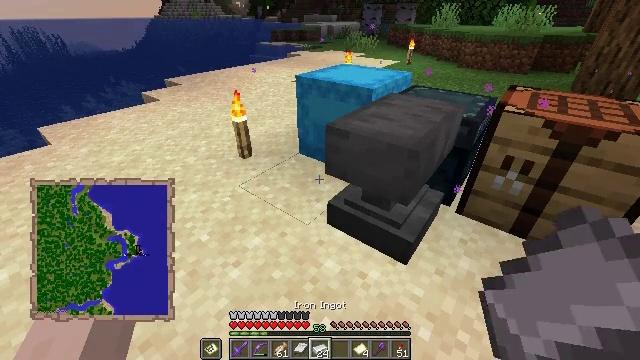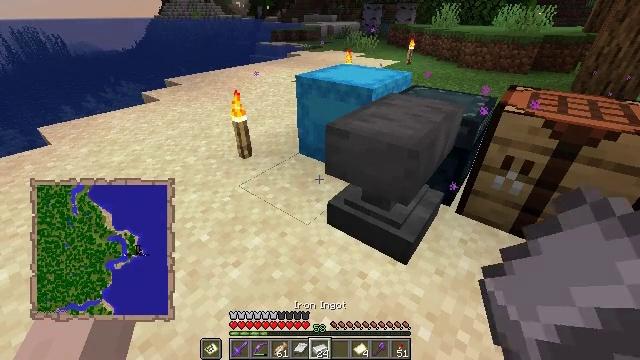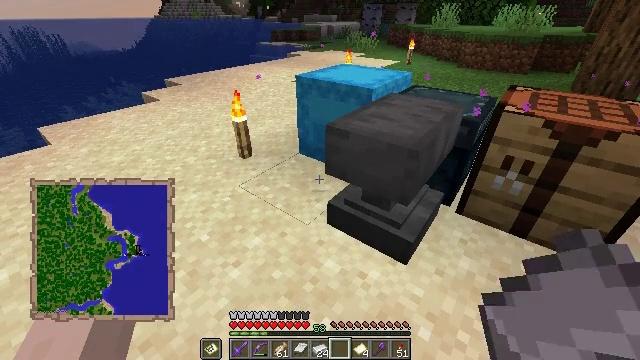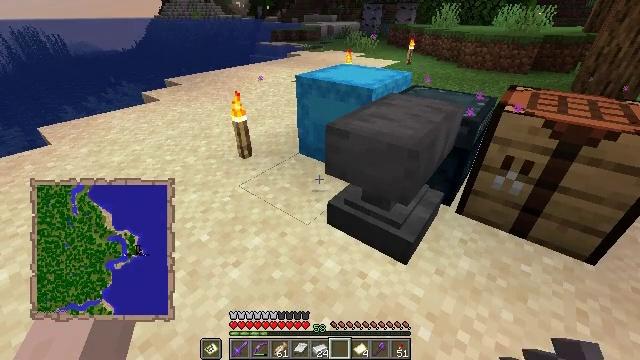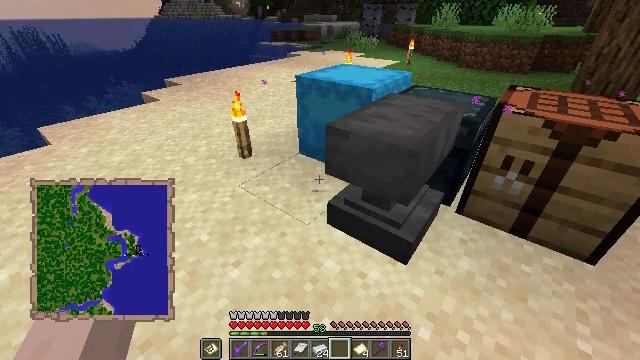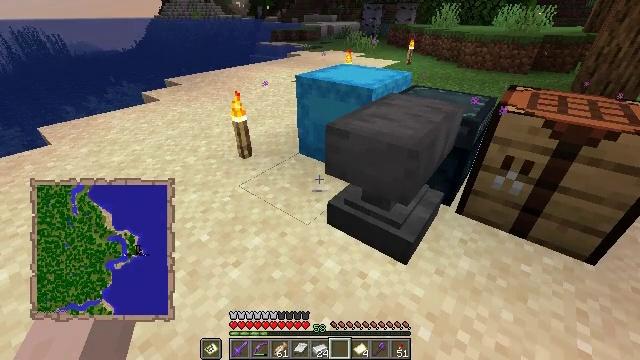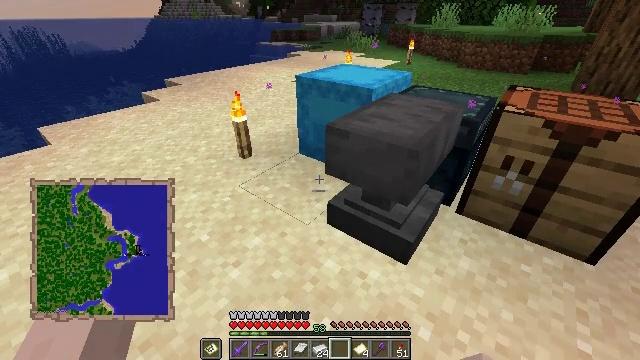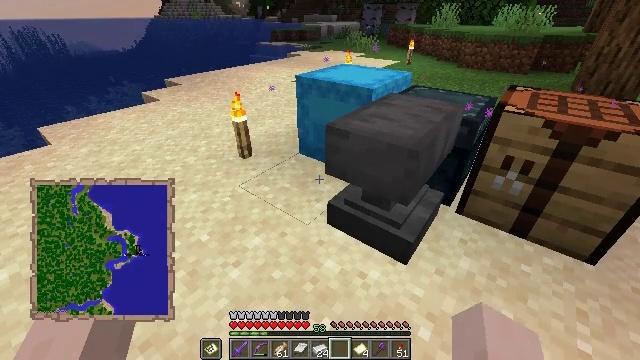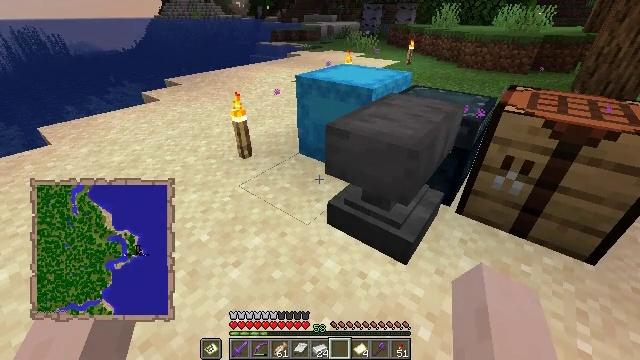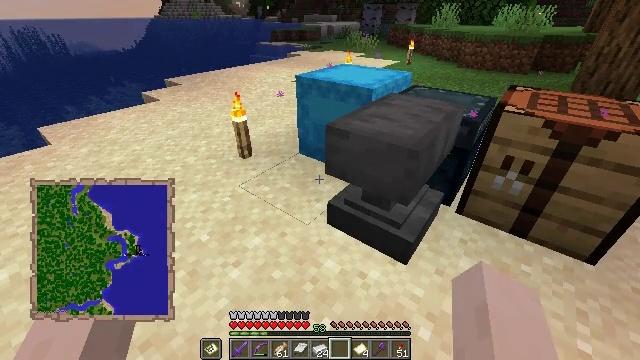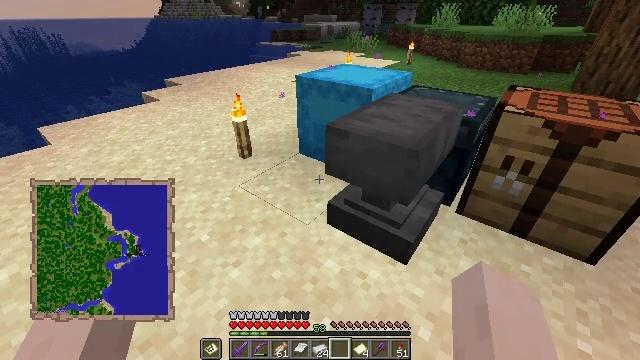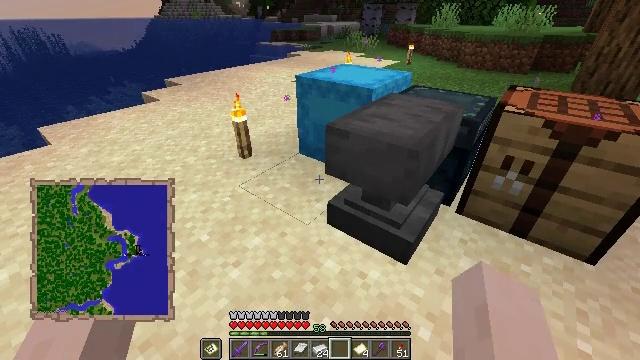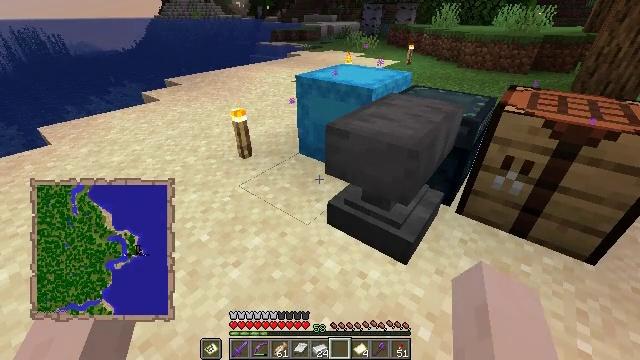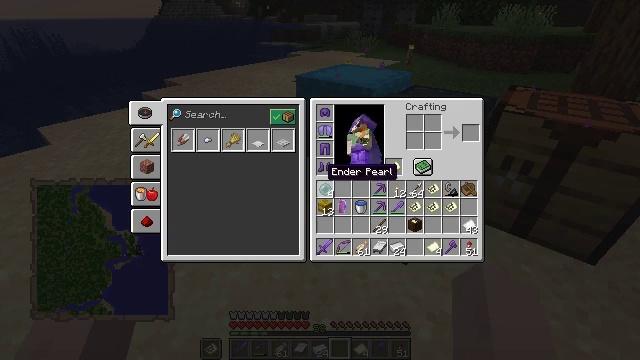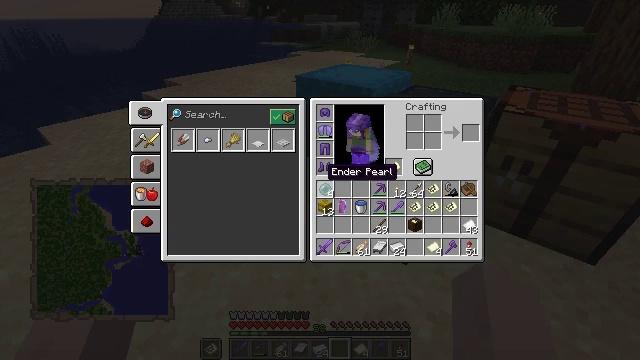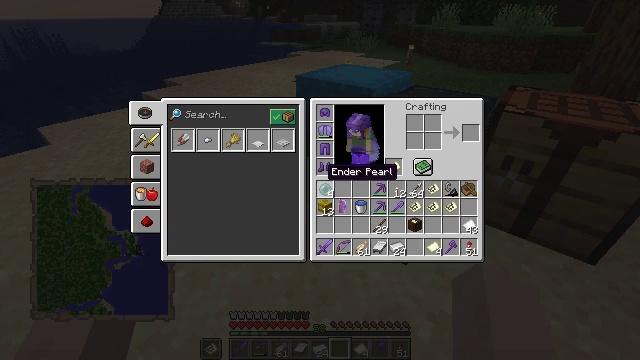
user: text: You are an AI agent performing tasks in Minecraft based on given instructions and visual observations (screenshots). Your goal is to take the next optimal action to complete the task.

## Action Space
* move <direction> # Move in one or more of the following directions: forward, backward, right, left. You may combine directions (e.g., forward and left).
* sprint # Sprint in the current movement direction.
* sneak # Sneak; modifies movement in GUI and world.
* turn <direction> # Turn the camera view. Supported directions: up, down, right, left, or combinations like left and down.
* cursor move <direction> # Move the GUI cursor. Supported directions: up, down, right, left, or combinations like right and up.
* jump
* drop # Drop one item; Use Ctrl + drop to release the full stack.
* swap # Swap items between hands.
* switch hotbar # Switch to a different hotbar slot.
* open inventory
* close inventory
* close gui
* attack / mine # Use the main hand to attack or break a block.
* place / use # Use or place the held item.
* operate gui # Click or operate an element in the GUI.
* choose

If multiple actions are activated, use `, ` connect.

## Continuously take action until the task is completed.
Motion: motion action
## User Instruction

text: Collect the anvil after mining.
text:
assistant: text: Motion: no_op
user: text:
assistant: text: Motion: no_op
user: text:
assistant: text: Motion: no_op
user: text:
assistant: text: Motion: no_op
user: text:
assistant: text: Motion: no_op
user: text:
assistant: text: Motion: no_op
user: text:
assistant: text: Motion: no_op
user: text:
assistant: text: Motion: no_op
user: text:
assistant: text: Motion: no_op
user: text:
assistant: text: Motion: no_op
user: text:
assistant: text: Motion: no_op
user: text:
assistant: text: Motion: no_op
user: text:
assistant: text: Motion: open inventory
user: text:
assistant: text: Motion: open inventory
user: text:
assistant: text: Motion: no_op
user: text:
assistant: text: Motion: no_op
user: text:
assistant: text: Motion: turn right
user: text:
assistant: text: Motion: turn right
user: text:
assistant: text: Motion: no_op
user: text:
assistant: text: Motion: turn right
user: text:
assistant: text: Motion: turn right and down
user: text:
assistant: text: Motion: no_op
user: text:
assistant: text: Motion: no_op
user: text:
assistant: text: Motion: no_op
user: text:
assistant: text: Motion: no_op
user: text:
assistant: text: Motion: sneak
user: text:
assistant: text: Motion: sneak
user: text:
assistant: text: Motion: sneak
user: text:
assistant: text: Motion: sneak
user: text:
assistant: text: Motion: sneak